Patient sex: M
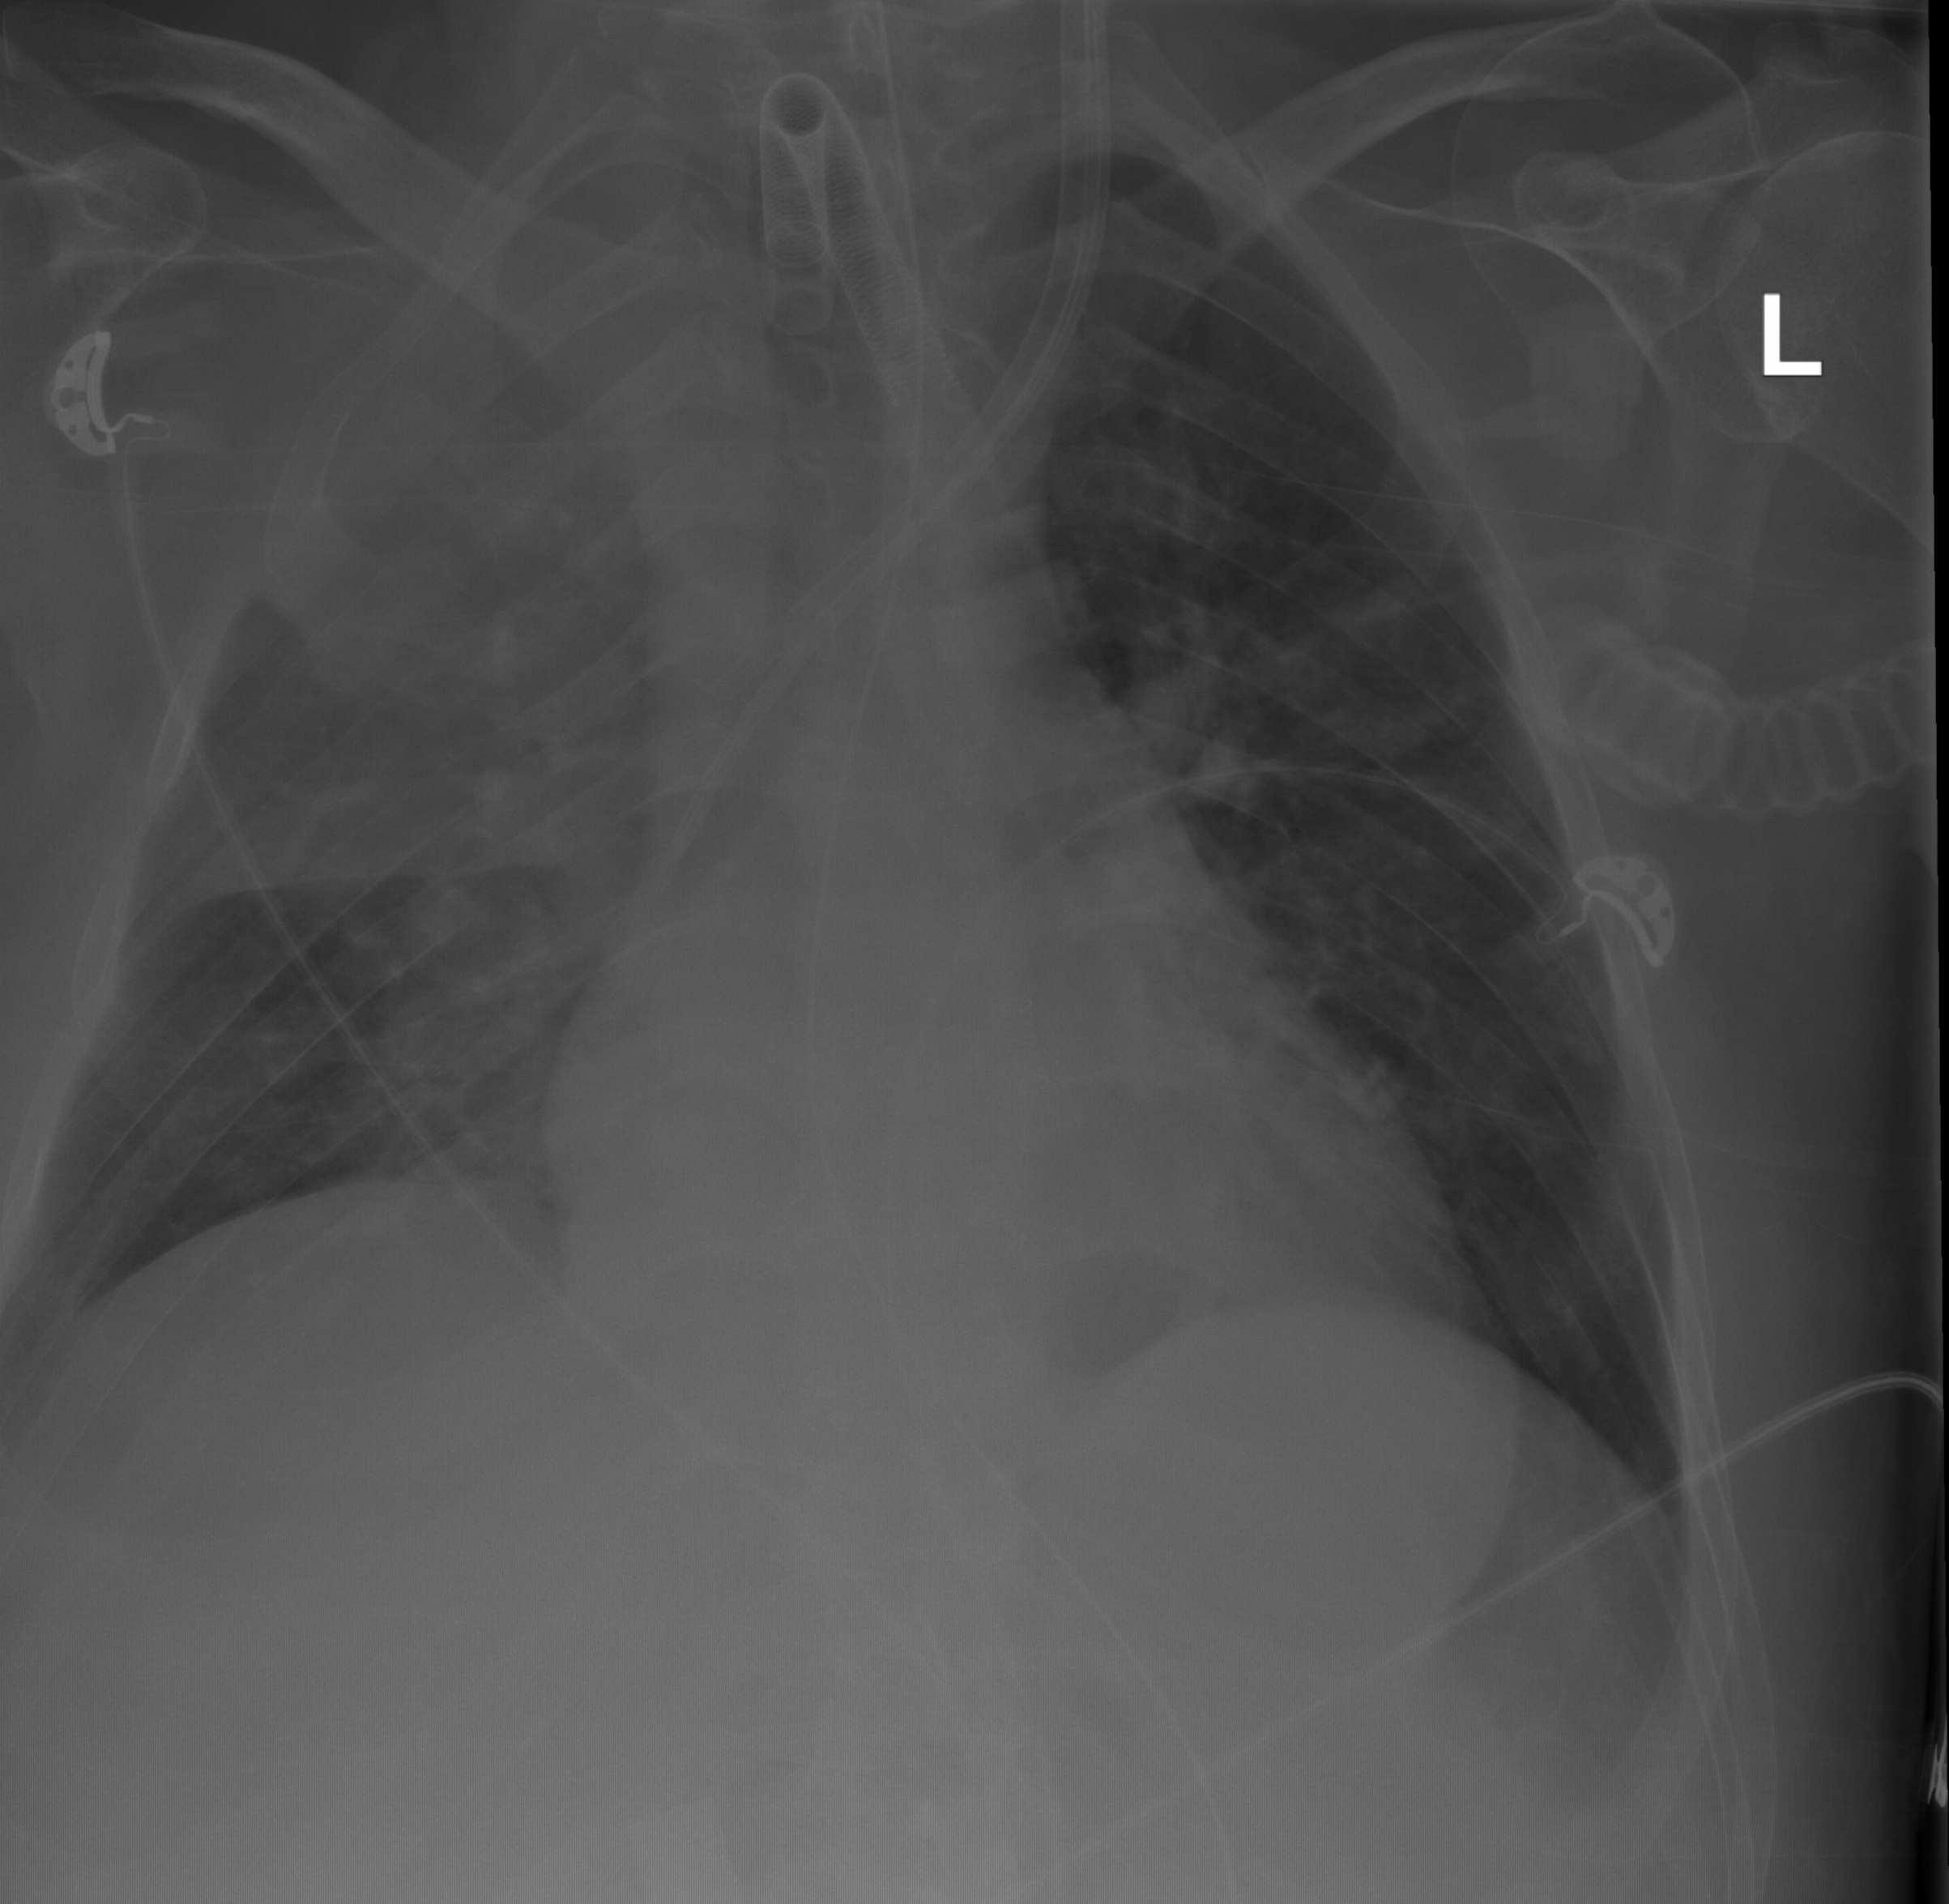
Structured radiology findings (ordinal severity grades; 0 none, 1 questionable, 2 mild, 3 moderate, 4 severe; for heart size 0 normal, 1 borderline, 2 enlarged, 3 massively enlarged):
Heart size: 1
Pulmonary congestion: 0
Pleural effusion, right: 2
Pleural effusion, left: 0
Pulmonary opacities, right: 3
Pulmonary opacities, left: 0
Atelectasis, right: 0
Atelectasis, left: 0